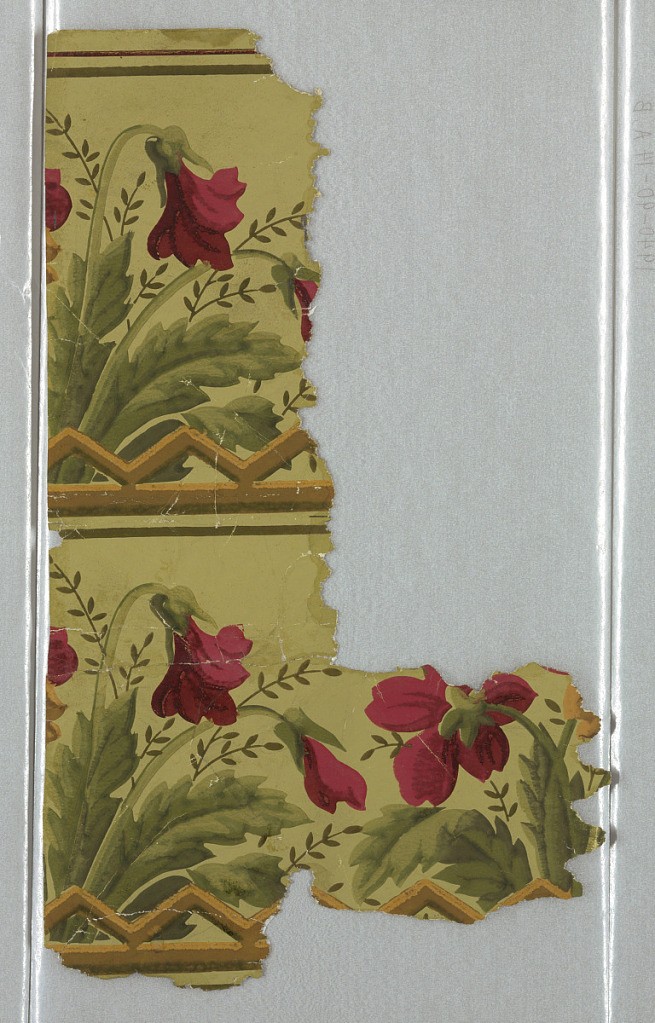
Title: Border
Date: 1875–85
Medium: Machine-printed paper
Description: Small portion of a paper showing clusters of growing flowers. Printed in reds, browns and greens on neutral green ground. In the Aesthetic style.